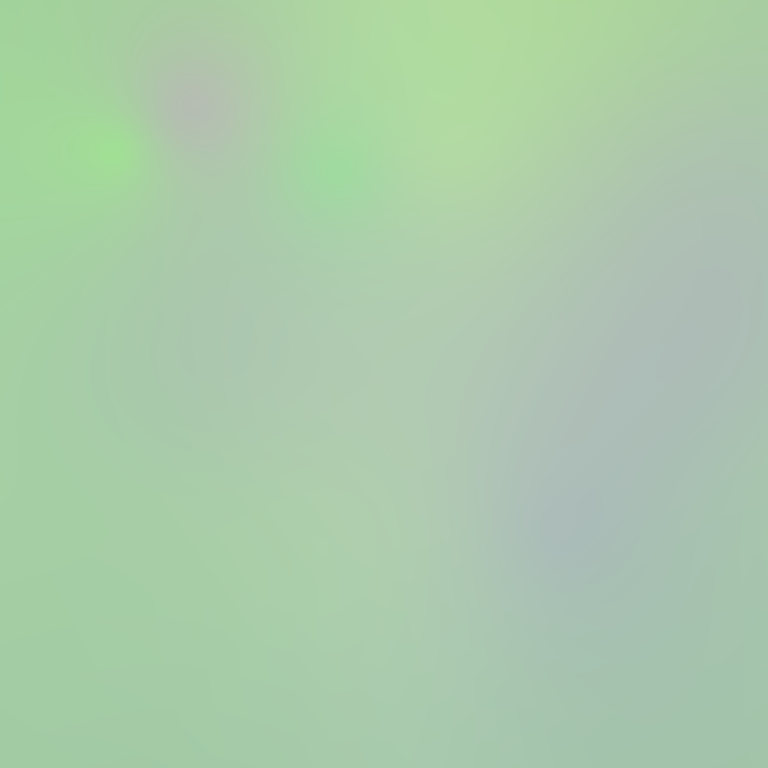
Abstract light effect, smooth gradient from soft green to pale gray, calm atmosphere, diffuse light, no room, no furniture, no objects.